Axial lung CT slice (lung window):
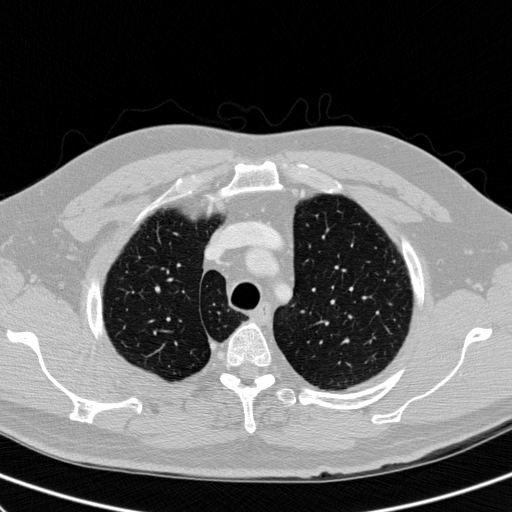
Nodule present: no